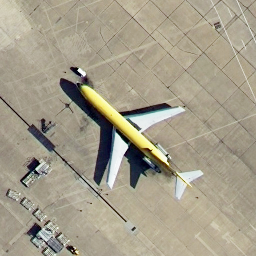
Label: airplane